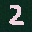
Label: 2